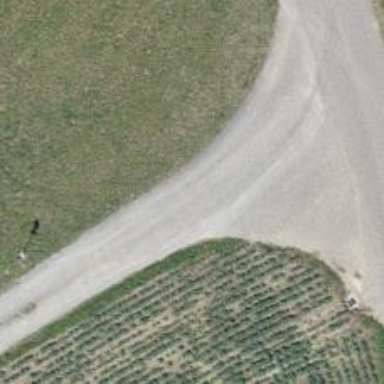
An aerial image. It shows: Track with grade 2 gravel surface.